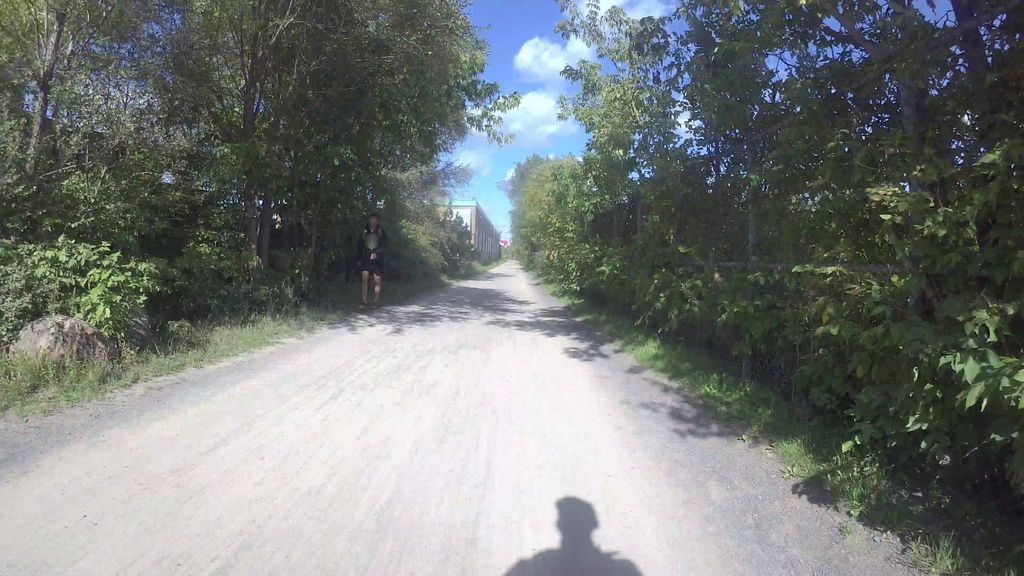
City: montreal